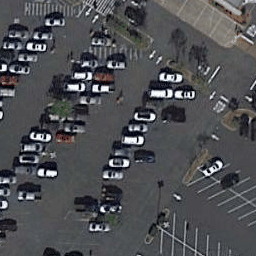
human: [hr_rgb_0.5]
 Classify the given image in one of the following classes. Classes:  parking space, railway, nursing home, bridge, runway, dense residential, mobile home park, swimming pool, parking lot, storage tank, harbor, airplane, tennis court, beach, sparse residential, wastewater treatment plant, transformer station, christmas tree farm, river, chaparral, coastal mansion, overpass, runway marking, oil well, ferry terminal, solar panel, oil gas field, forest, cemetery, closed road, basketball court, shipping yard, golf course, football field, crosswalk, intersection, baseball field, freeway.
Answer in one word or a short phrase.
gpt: parking lot